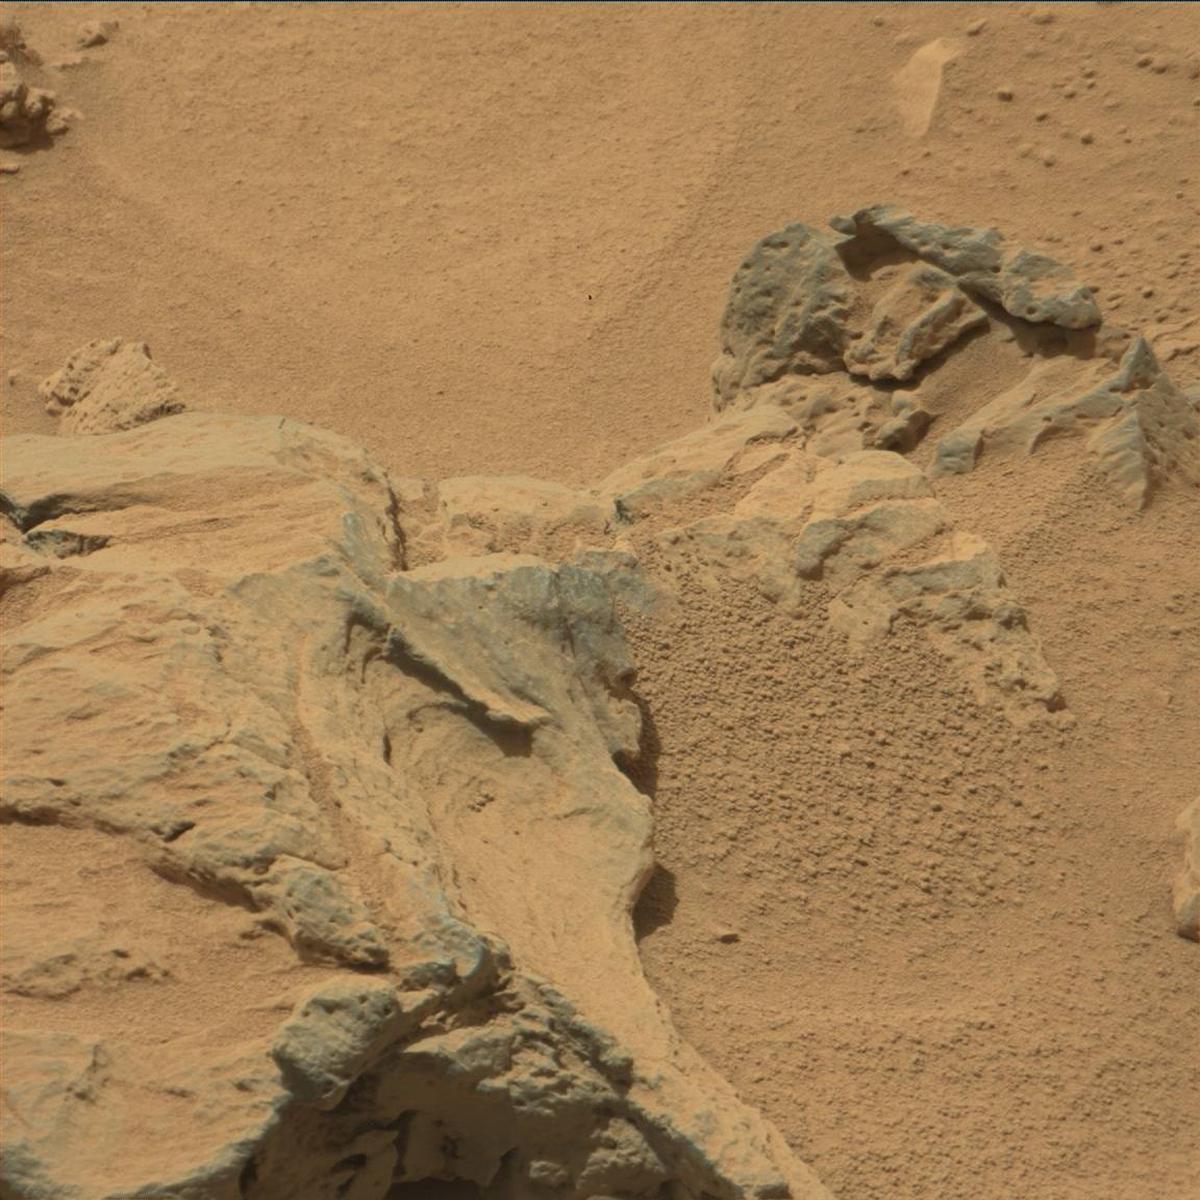
Terrain classes present: Bedrock, Sand / Soil